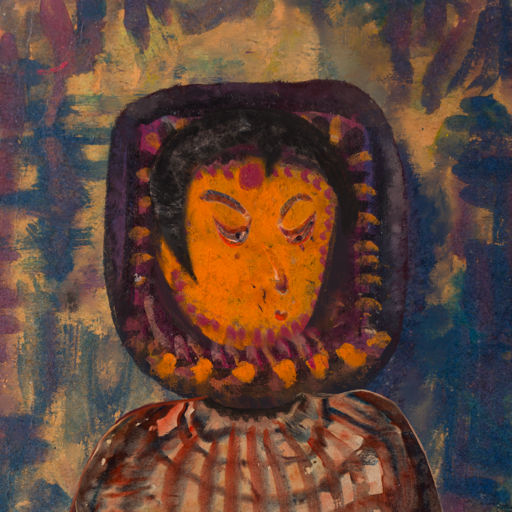
Background: InTheSun, Head And Neck Side: Doll_w_Hair, Face Side: Hypocrite, Bust: Orphan, Hair Side: Roy_Bahadur, Head Accessory: Blank, Second Necklace: Blank, Necklace: Blank, Baby: Blank